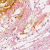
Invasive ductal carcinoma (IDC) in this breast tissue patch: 0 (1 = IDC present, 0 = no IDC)